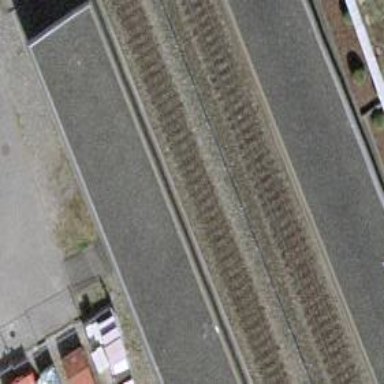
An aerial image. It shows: Narrow-gauge railway track with 1 electrified contact line.